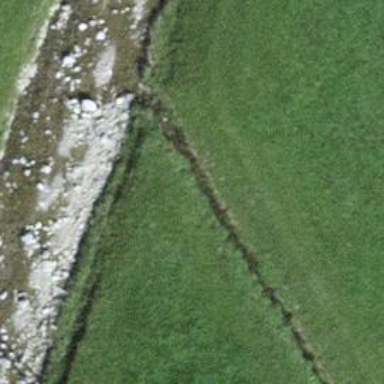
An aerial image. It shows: Path on bridge with compacted surface.